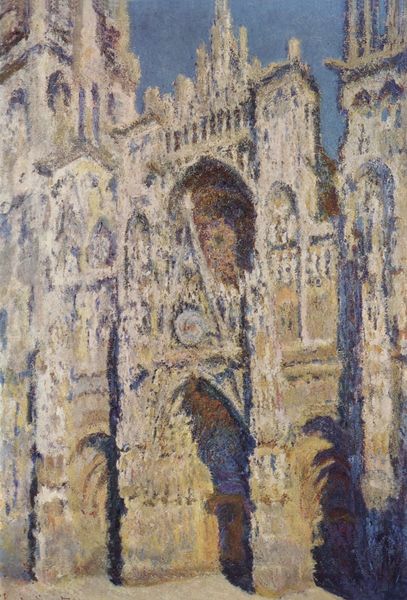
Titel: La cathédrale de Rouen
Künstler: Claude Monet
Standort: Paris
Institution: Musée d'Orsay
Schlagwörter: blau, gemälde, gott, himmel, schatten, weiß, dreieck, gelb, impressionismus, ocker, stadt, ausschnitt, braun, fenster, frankreich, grau, hell, hintergrund, licht, paris, schwarz, tür, gebäude, haus, beige, malerei, architektur, stein, öl, kirche, sonne, tücher, front, frontal, gotik, schräg, kreis, turm, bogen, fassade, venedig, studie, mittag, abstrakt, sonnenlicht, giebel, farbe, weis, figuren, luft, duktus, spitz, detail, impressionistisch, monet, uhr, tor, impression, unscharf, grossstadt, bögen, punkte, eingang, außen, religion, türmchen, türme, dom, münster, kathedrale, portal, sims, verschwommen, portale, archivolten, gotisch, reims, rosette, malerisch, claude, claude monet, zeit, sakral, bau, sakralbau, tympanon, notre dame, hauptfassade, immpressionismus, westfassade, gliederung, fialen, gotteshaus, westportal, bekrönung, sakralarchitektur, aufgelöst, wimperg, fiale, portalzone, kirchenportal, hochgotik, tympana, markuskirche, kirchentür, rouen, tageszeit, kathedrale von rouen, uhrscheibe, trichtertympanon